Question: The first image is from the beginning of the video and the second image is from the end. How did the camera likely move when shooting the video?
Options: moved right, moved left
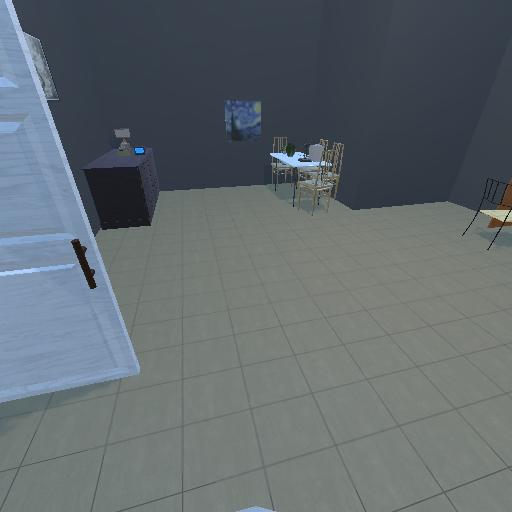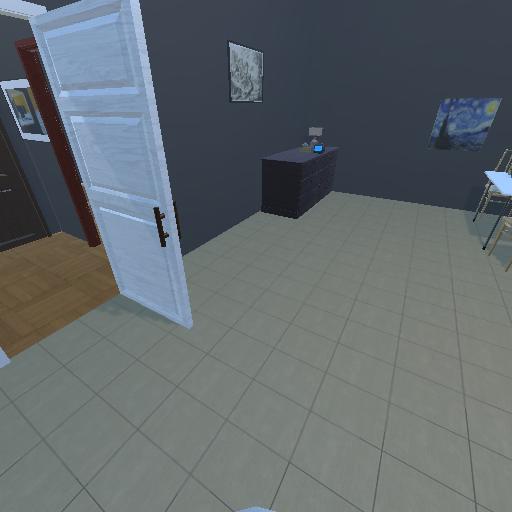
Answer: moved right